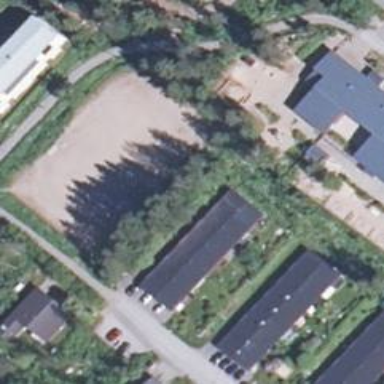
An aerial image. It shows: Terrace building.